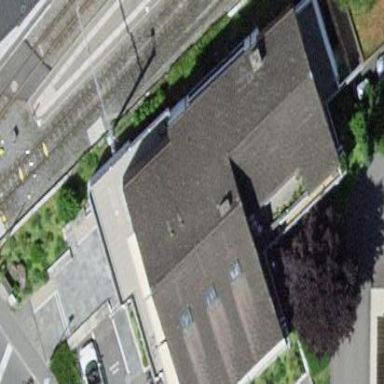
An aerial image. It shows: Office building.